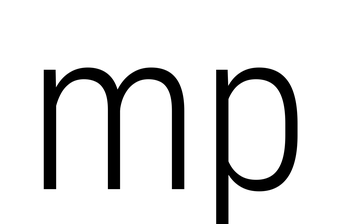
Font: Roboto_Condensed_Light